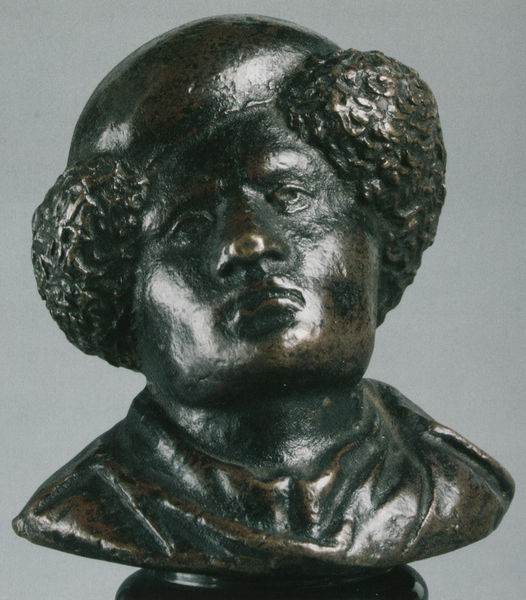
Titel: Selbstbildnis-Büste
Künstler: Andrea Riccio
Standort: Wien
Institution: Kunsthistorisches Museum
Schlagwörter: kopf, mann, schatten, braun, frisur, grau, haar, hut, licht, mund, nase, schwarz, weiss, blick, beige, haube, hemd, kappe, mütze, augen, falten, gesicht, kleidung, kragen, sockel, bildnis, hals, portrait, porträt, auge, figur, geistlicher, gewand, haare, kutte, stoff, augenbrauen, kinn, lippen, locken, schminke, traurig, rund, skulptur, statue, perücke, wangen, klein, ausdruck, dick, ernst, schmal, brauen, büste, glanz, glatze, mimik, glänzen, glänzend, metall, bronze, plastik, plinthe, poliert, rodin, geschminkt, foto, fotografie, messing, narr, clown, hässlich, haarkranz, kranz, statuette, seiten, junger mann, männlich, leid, chic, mönch, graublau, ständer, nasenspitze, guss, klagen, bronzeguss, tonsur, cht, trist, sch, flaten, nade, chick, genervt, krause haare, scräg, spassmacher, tonsor, vverkleidung, ten, rtrait